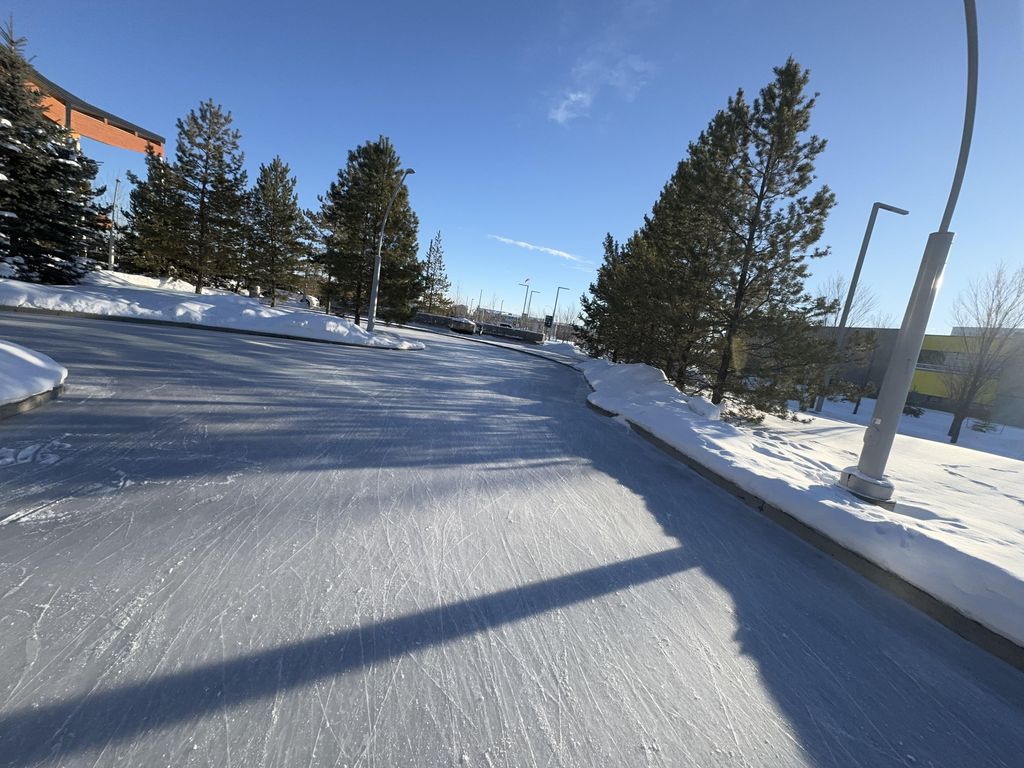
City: edmonton